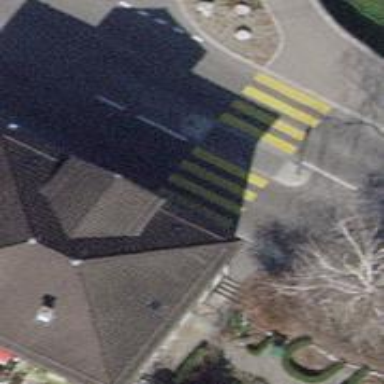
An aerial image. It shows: Marked pedestrian crossing with zebra designation and central island.